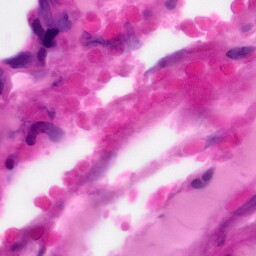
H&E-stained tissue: Pancreatic